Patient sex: M
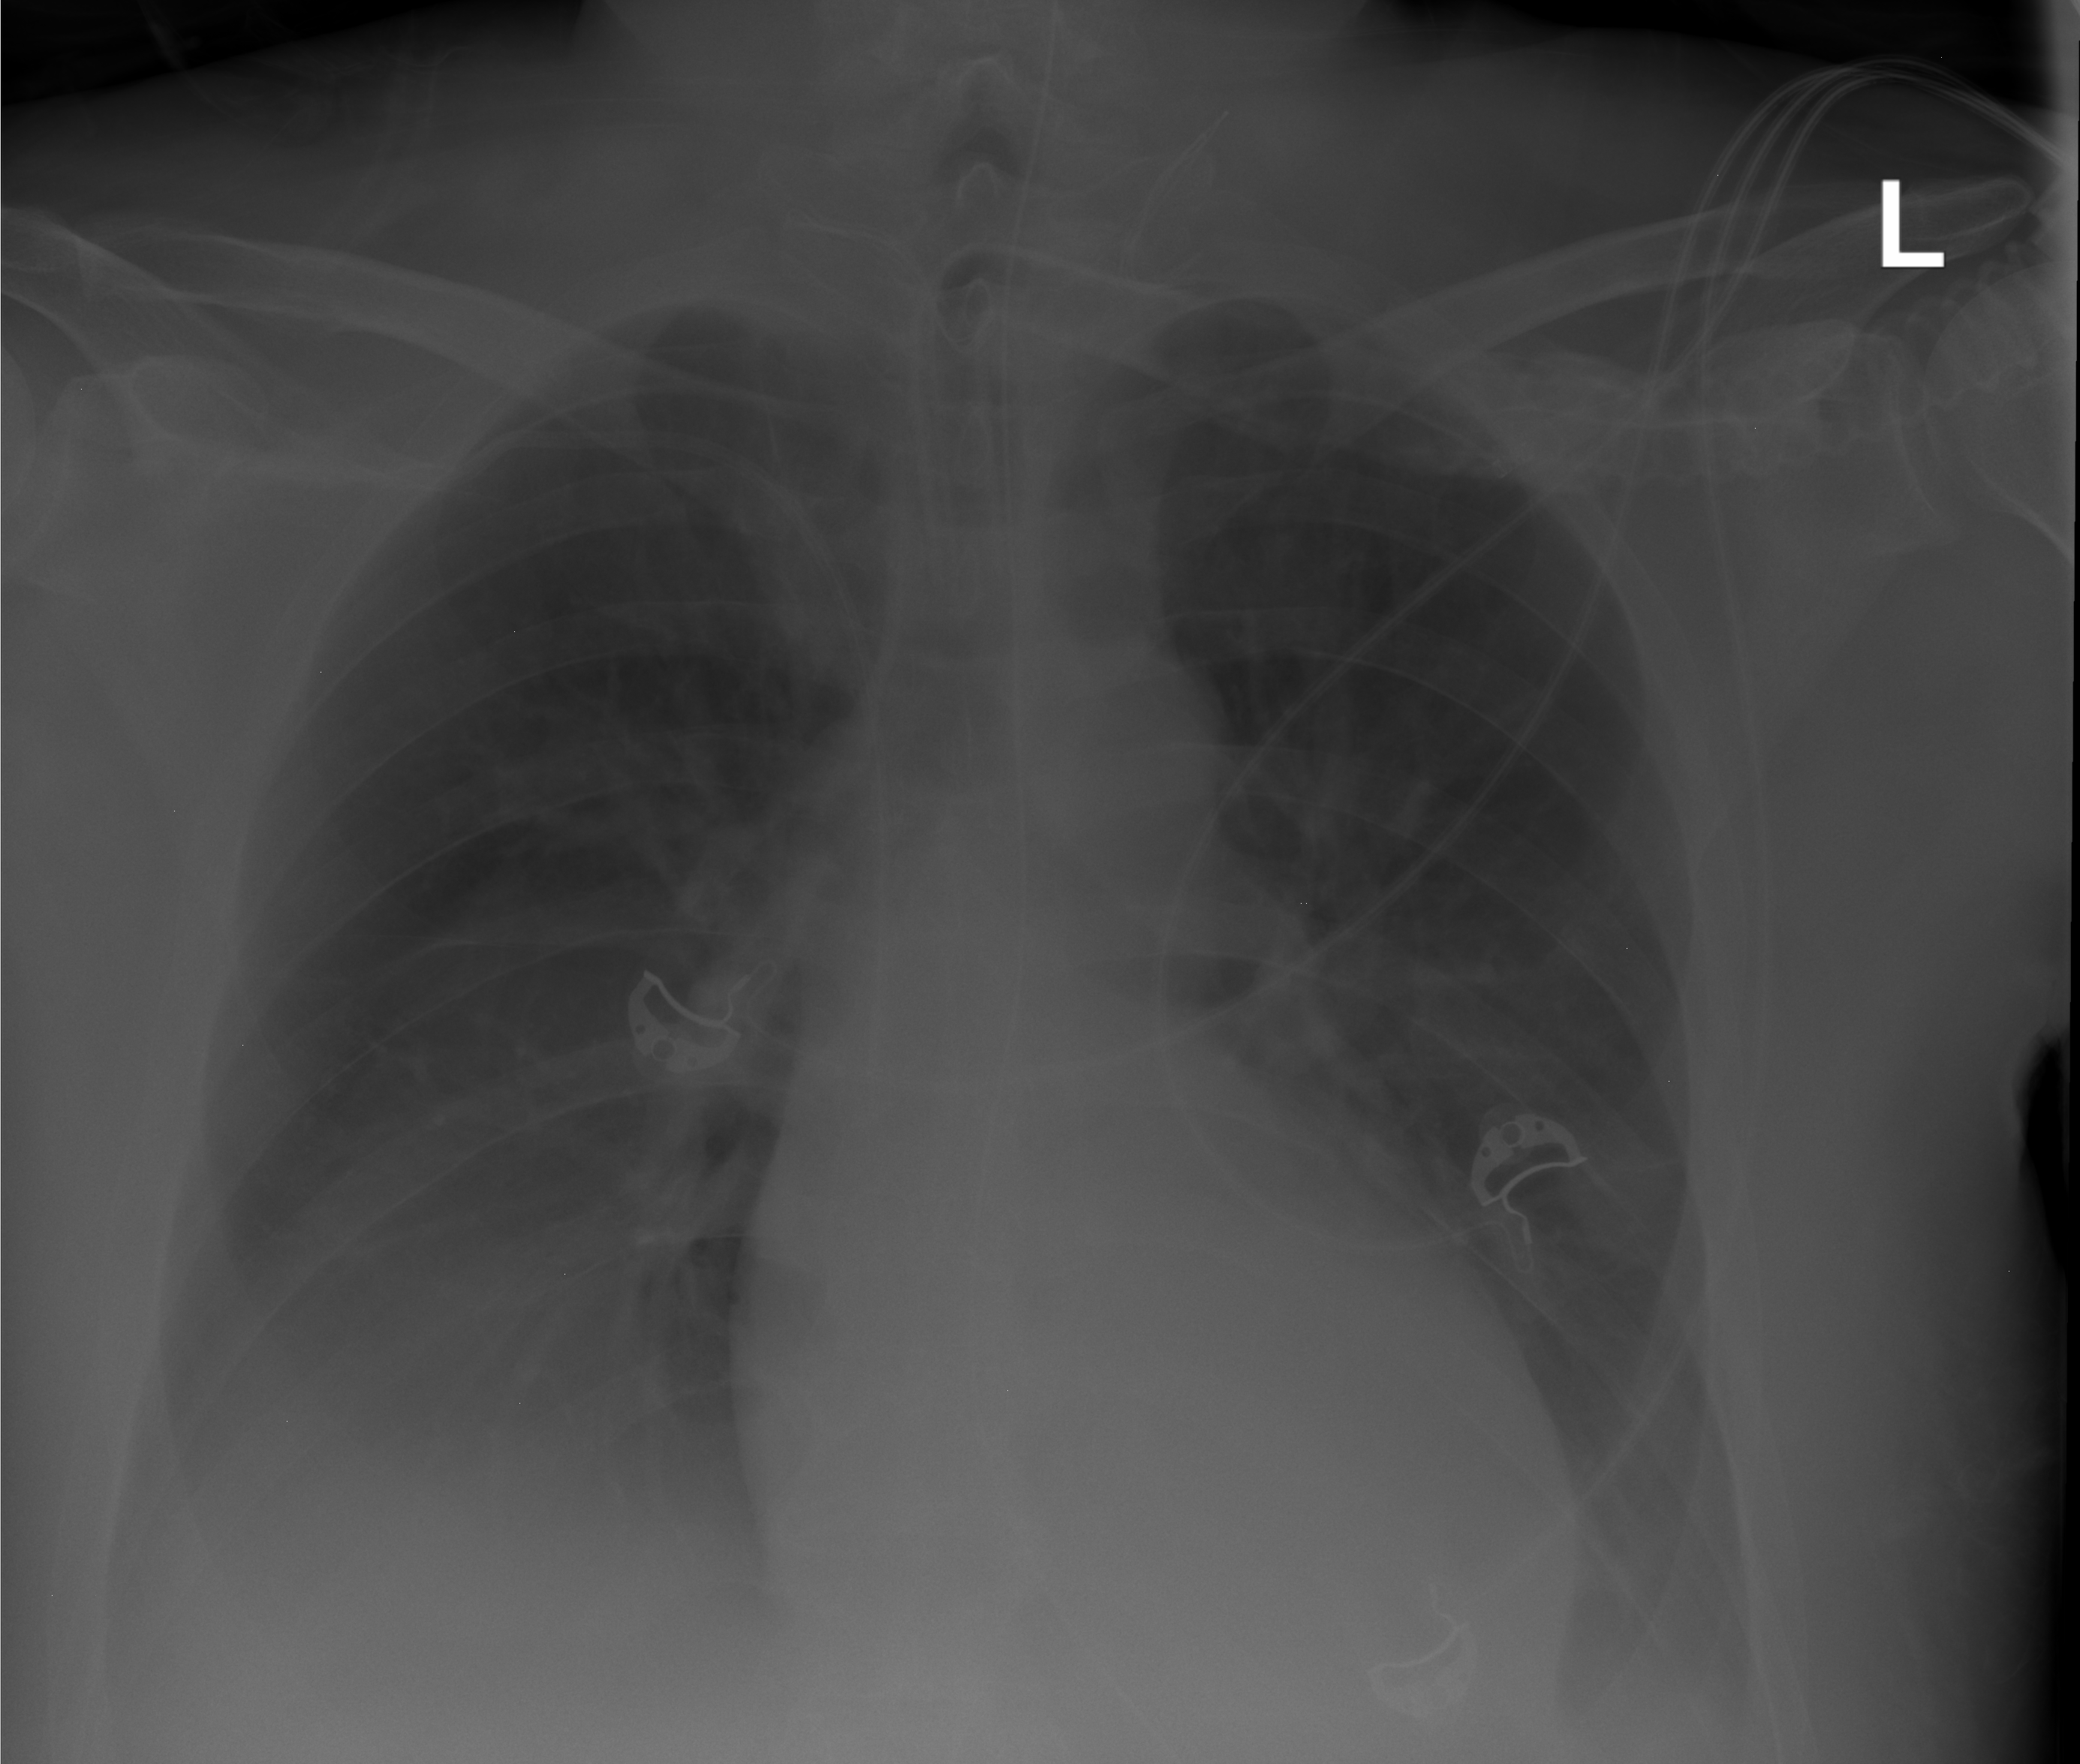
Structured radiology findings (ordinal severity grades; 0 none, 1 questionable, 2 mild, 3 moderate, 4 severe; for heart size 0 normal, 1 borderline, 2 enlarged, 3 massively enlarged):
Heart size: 0
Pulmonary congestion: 0
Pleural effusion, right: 3
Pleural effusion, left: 3
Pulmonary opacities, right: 0
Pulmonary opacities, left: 0
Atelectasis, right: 2
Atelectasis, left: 2